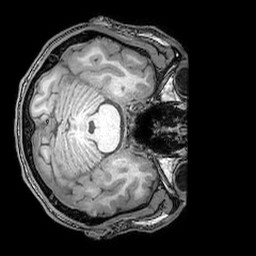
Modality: T1w
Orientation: axial
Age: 35
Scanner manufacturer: philips
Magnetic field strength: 3 T
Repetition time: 0.007 s
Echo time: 0.003501 s